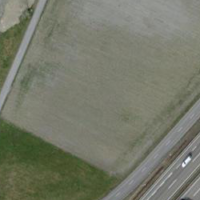
EUNIS habitat code: 57
Species observed at this site:
Acer pseudoplatanus